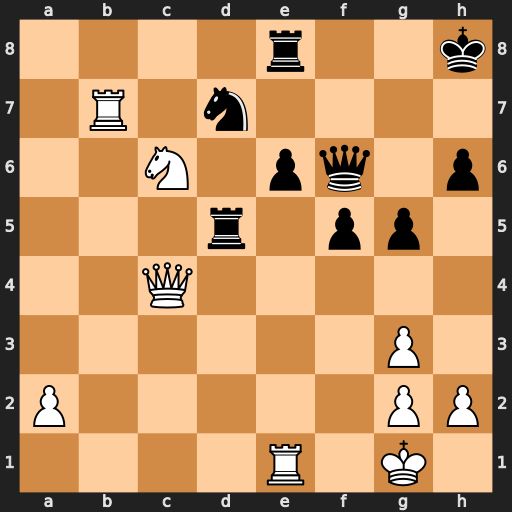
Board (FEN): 4r2k/1R1n4/2N1pq1p/3r1pp1/2Q5/6P1/P5PP/4R1K1
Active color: w
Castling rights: -
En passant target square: -
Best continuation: Qxd5 exd5 Rxe8+